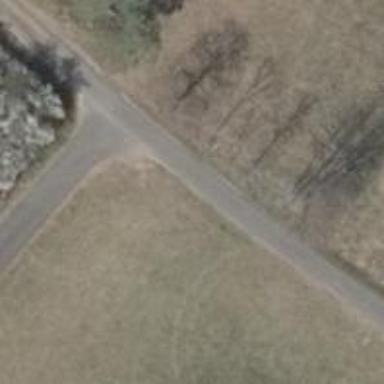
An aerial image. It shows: Paved driveway that also serves as bicycle road.